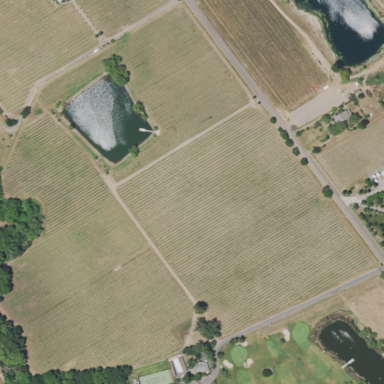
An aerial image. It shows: Vineyard growing grapes.